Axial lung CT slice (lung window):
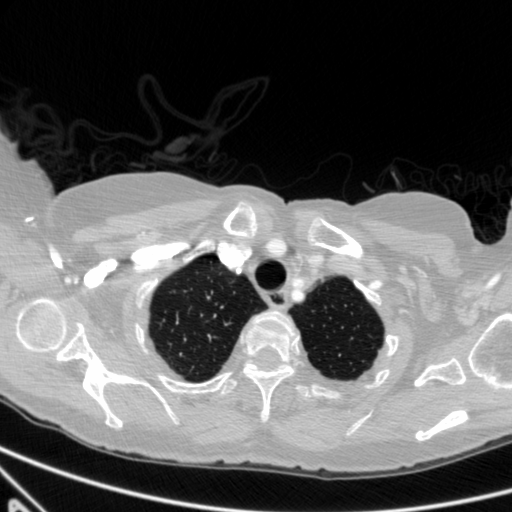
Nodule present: no